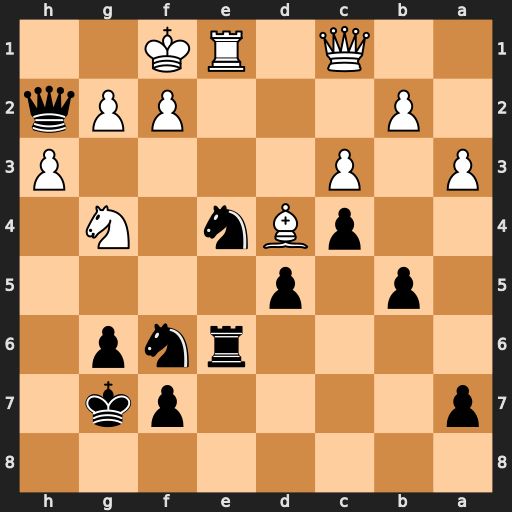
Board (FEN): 8/p4pk1/4rnp1/1p1p4/2pBn1N1/P1P4P/1P3PPq/2Q1RK2
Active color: b
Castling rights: -
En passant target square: -
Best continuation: Nd2+ Qxd2 Qh1#